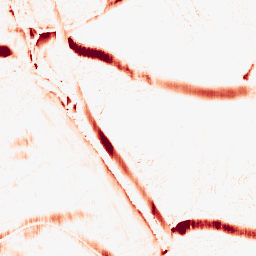
Category: morphological
Decomposition family: morphological_ellipse
Decomposition parameters: operation: opening
width: 20
height: 5
Upsampling method: sinc_hamming
Upsampling parameters: scale: 2
kernel_size: 8
Upsampling scale: 2